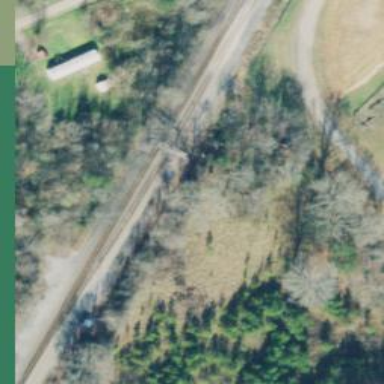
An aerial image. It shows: Railway track.